Question: In an attempt to more easily view the output in SQLPlus, I fiddled with window-size properties and font(tiniest font).
But this is what I get :

It is exactly the same, just much less readable.
I just want to run the query :
'''
select * from user_tables where rownum < 10 ;
'''
Without the messy unreadable lines (currently I can't tell apart the data from table headings)
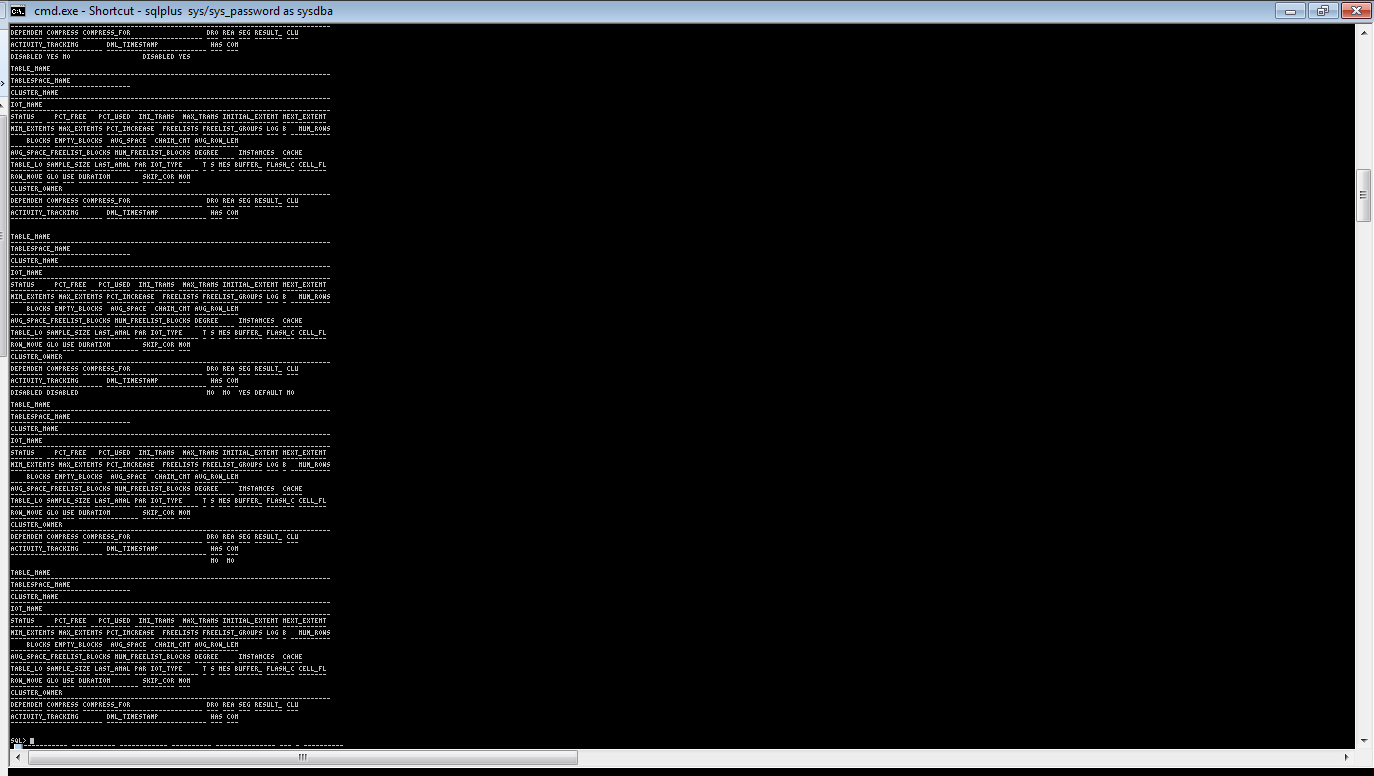
Answer: With the help of <URL> it is possible. Put
'''
set linesize 32767
set trimout on
'''
before your select.
Enjoy.